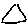
Label: triangle